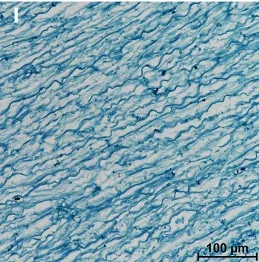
Elastic Verhoeff-Van Gieson's staining. Of aortic aneurysm wall showed the disordered arrangement of smooth-muscle cell and the partial loss of elastin and collagen fibers.
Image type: pathology (van_gieson)